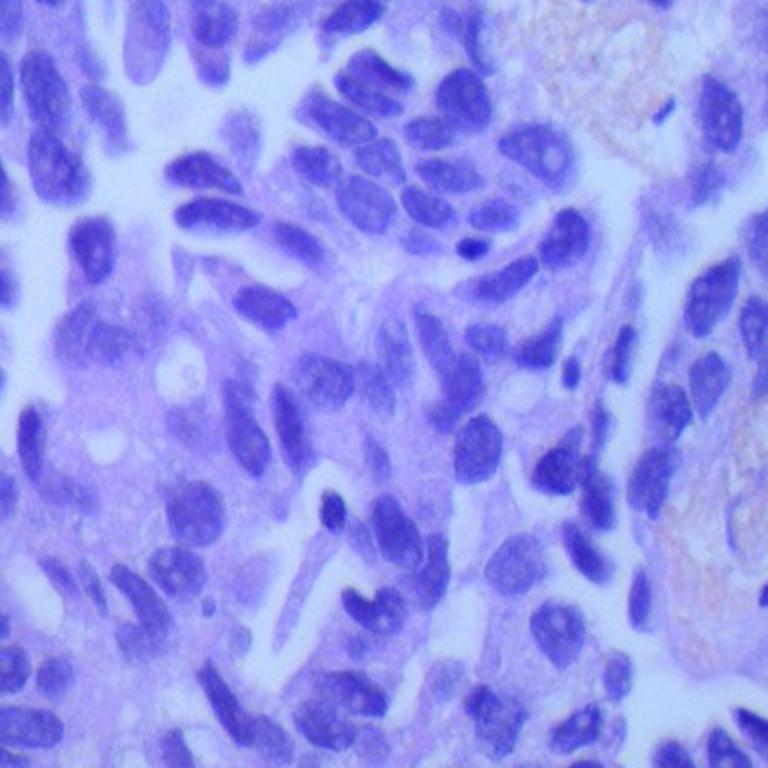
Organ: lung
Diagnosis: adenocarcinomas